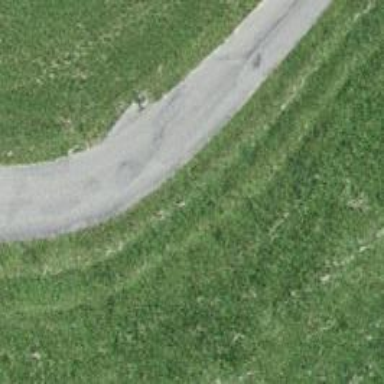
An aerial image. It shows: Unclassified road with no sidewalk.